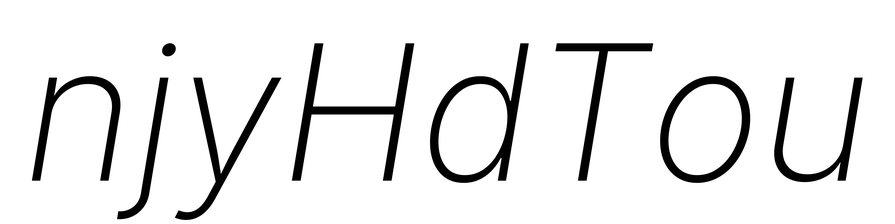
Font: Inter-Italic_ExtraLight_Italic